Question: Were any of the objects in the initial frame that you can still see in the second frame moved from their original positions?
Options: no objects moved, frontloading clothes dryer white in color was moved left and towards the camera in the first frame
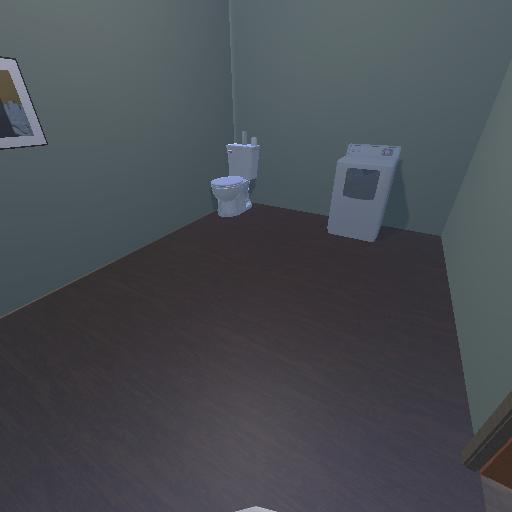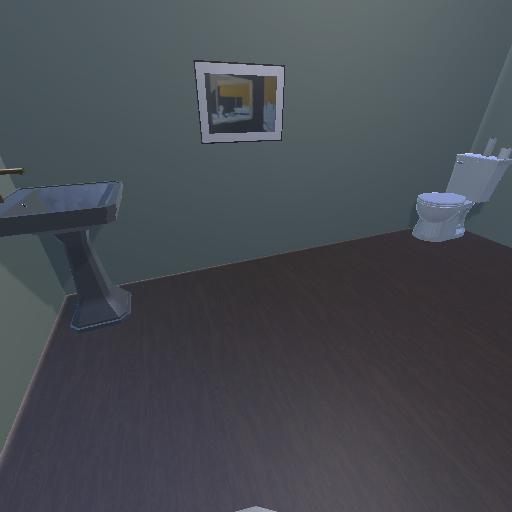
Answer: no objects moved